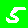
Digit: 5